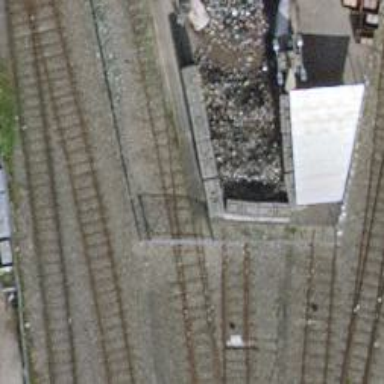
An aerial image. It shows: Abandoned railway spur.